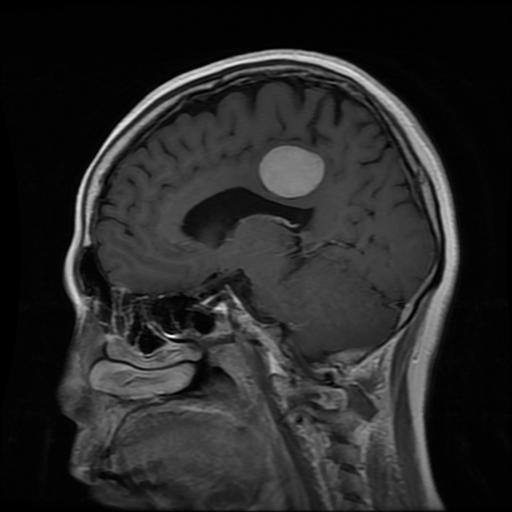
Label: meningioma